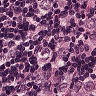
Metastatic tissue present: yes